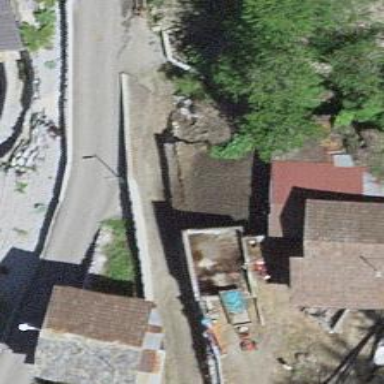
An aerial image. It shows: Retaining wall.